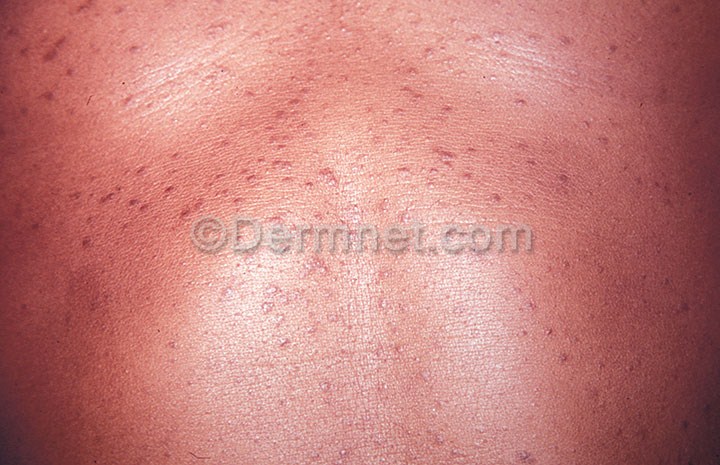
Disease: Seborrheic Keratoses and other Benign Tumors